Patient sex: M
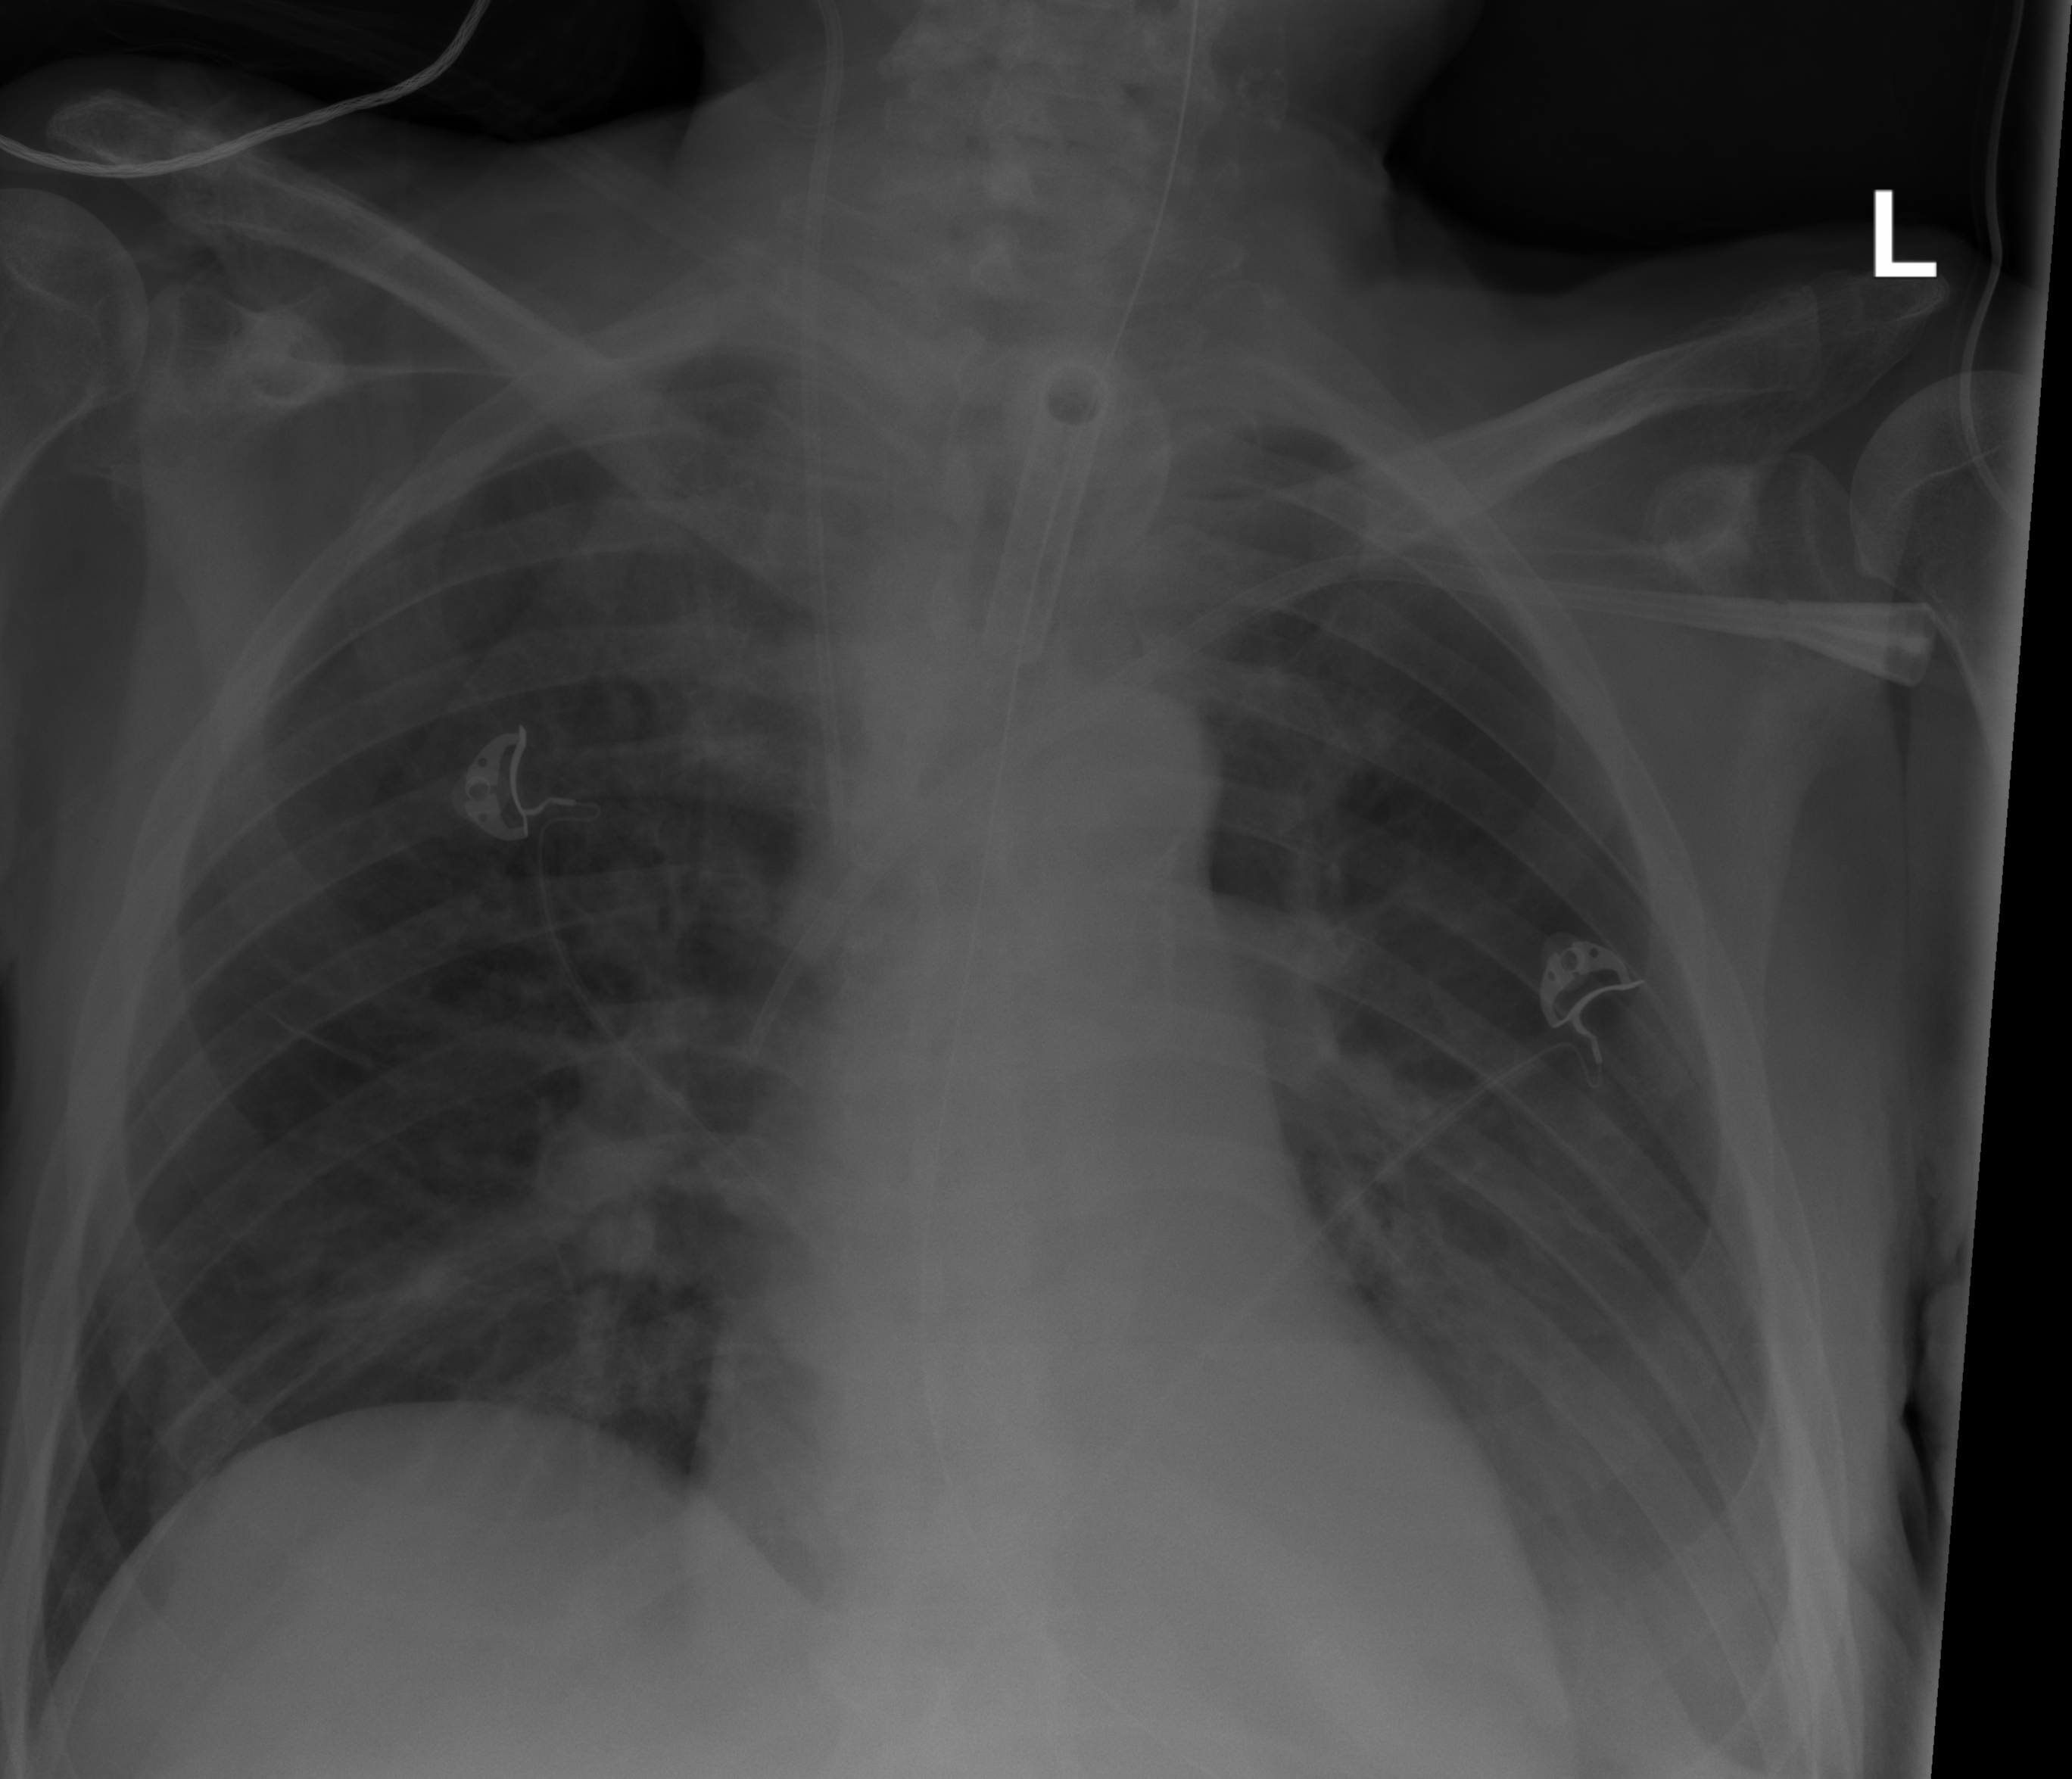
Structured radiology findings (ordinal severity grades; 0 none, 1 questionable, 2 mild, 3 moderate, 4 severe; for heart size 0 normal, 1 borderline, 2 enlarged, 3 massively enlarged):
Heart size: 0
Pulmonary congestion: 0
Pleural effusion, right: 0
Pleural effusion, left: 1
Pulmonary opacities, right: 0
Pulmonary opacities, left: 0
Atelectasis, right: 0
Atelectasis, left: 0